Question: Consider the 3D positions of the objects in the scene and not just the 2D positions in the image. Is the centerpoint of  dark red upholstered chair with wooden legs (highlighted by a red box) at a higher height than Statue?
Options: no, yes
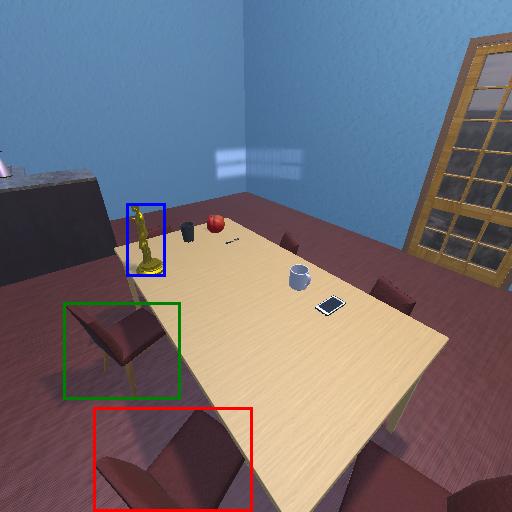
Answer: no